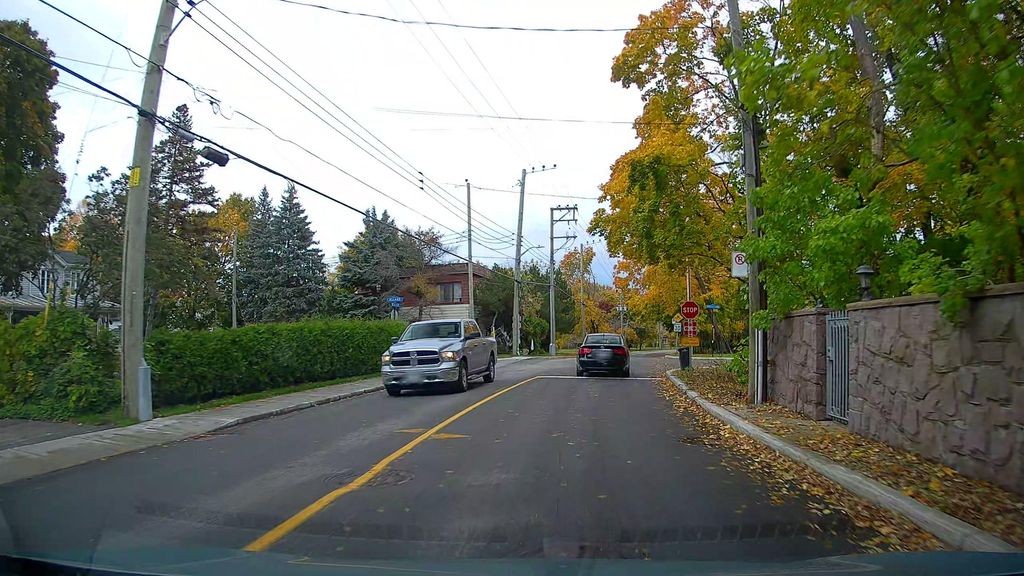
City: montreal